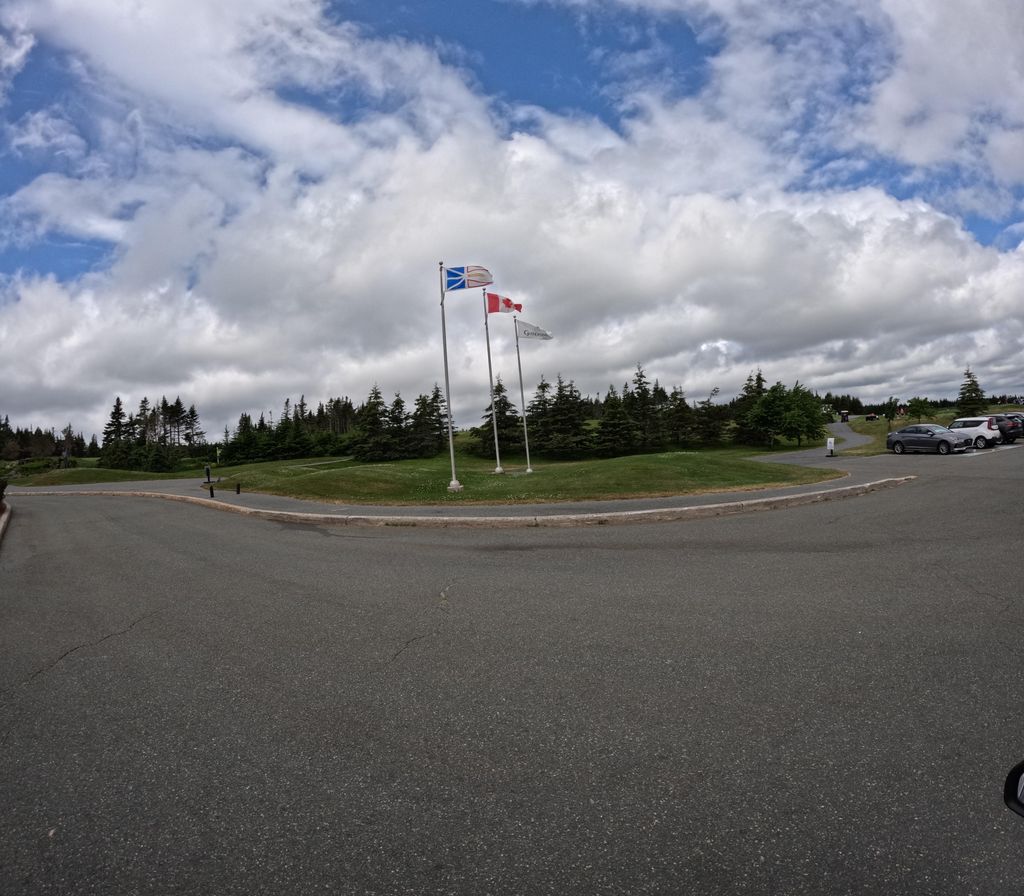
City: st_johns